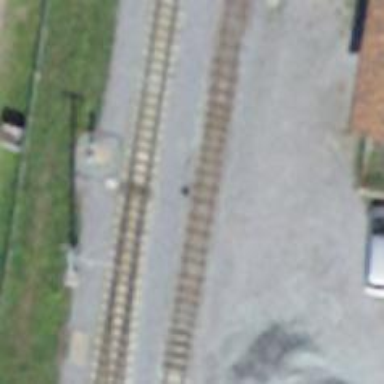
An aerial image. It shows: Railway switch.